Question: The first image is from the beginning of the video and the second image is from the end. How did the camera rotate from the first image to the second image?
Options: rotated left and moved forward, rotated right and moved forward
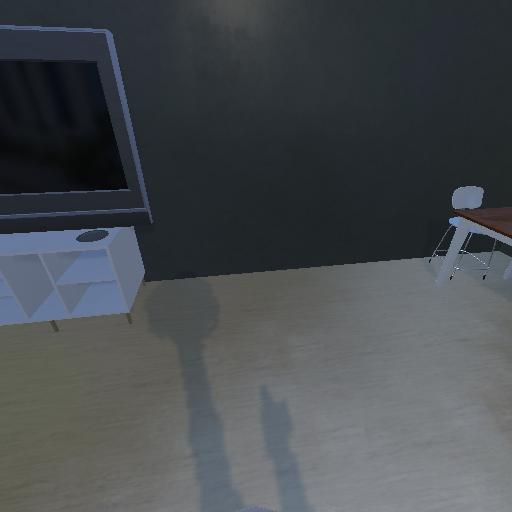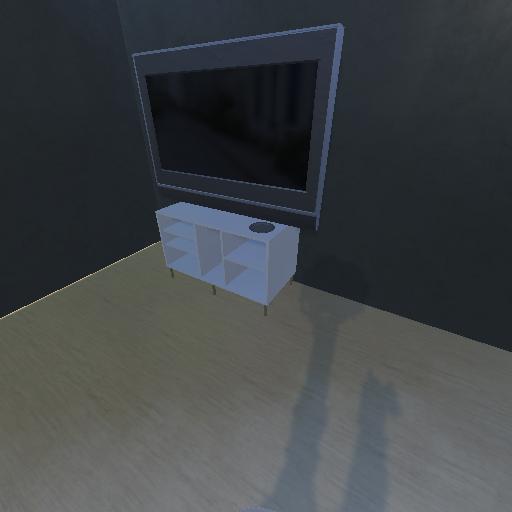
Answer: rotated left and moved forward